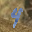
Label: 4